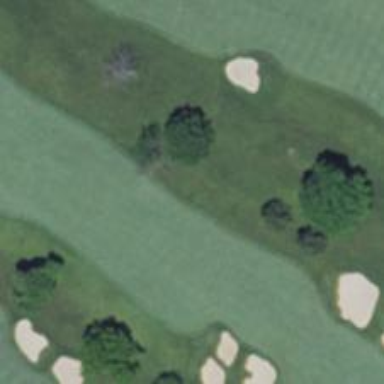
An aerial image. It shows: View of golf hole.